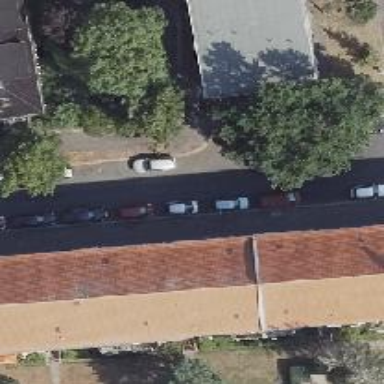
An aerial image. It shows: Parking lane barrier.